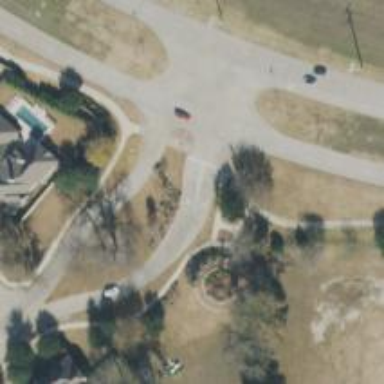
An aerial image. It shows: Residential road with separate sidewalk.